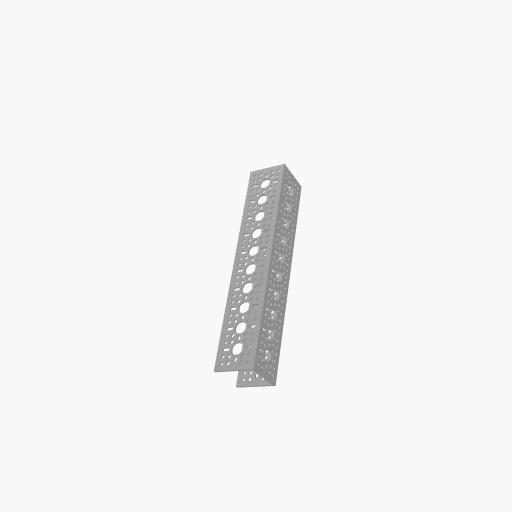
Part: UChannel10H